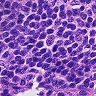
Metastatic tissue present: no